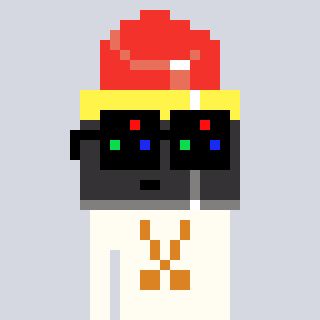
a pixel art character with square black sunglasses, a lipstick-shaped head and a grayscale-colored body on a cool background